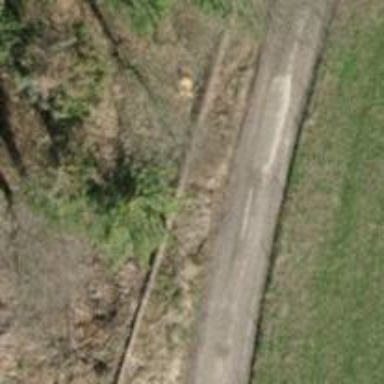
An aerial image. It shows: Compacted grade3 track.